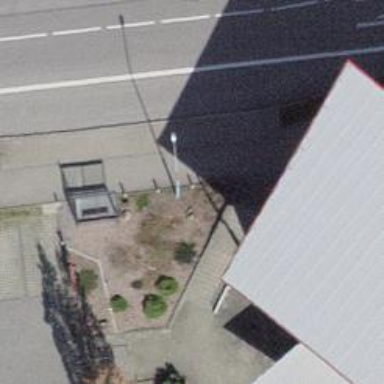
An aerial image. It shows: Bus stop with shelter. It is platform for public transport.